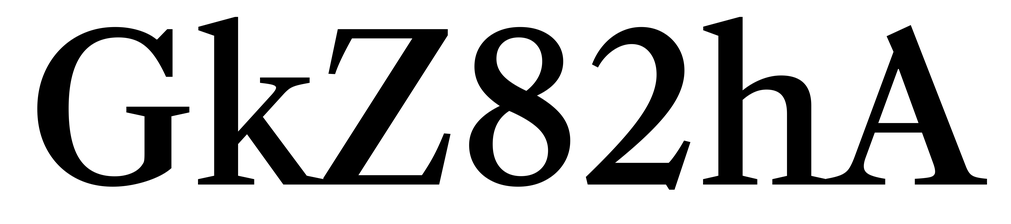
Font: LibreCaslonText_Medium